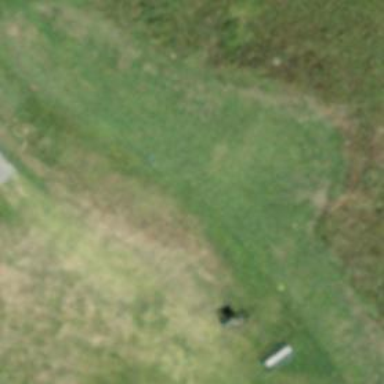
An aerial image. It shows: Golf tee.